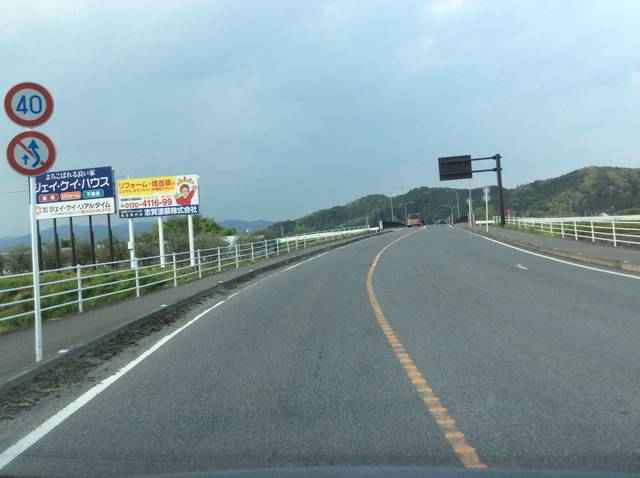
Region: Japan
Coordinates: 37.07, 140.881